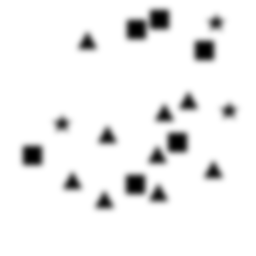
Squares: 6
Triangles: 9
Stars: 3
Total shapes: 18